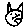
Label: cat